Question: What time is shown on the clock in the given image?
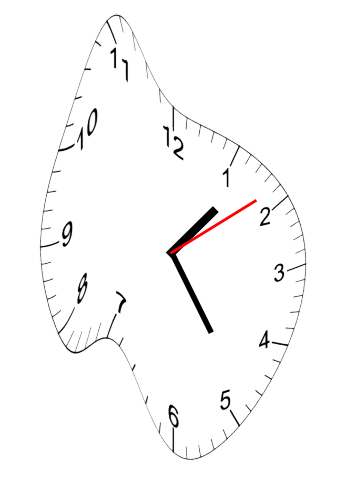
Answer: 01:24:09